Question: How do I go about setting the background for a splash screen that does not stretch, and maintains a density-independent size? Here's a visual of what I'm trying to go for:

I have a large image file (1000x1000px) of the background. I want the background to maintain its density-independent size, with the excess just not visible, so that it will be displayed correctly on various screen sizes. I also want the center of the image anchored to the center of the screen. (the image above is just a mockup, the focal point should be at the center of the image)
How do I do this?
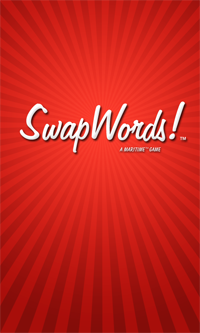
Answer: You have a <URL> that might help.
You can use an 'ImageView' as your background (otherwise backgrounds of any view will just stretch).
And use it as the background of your ImageView. Your 'ImageView' can then have the 'layout_width' and the 'layout_height' as 'wrap_content'.
Then, set the <URL> as 'android:scaleType="centerCrop"'.
Note that this ImageView has to be the first element of your layout. Otherwise it will just hide everything in your layout.